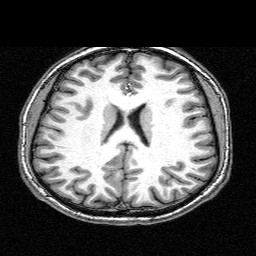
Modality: T1w
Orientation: coronal
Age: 26
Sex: male